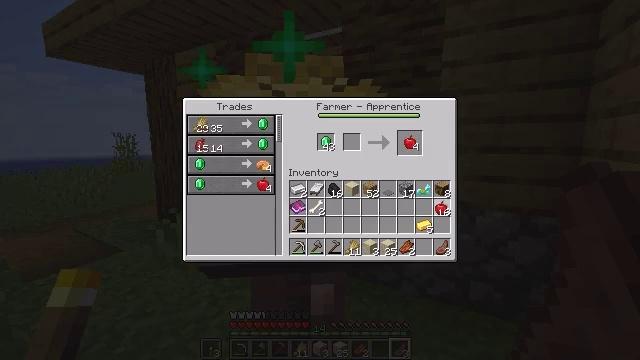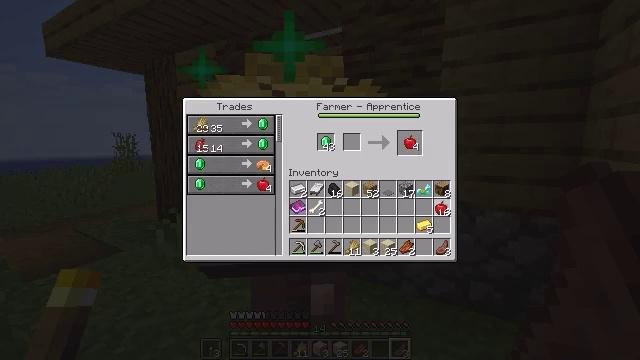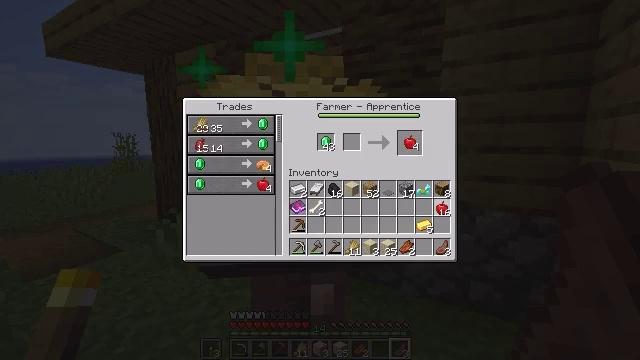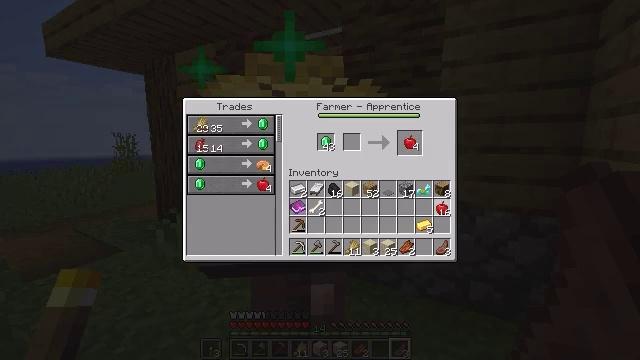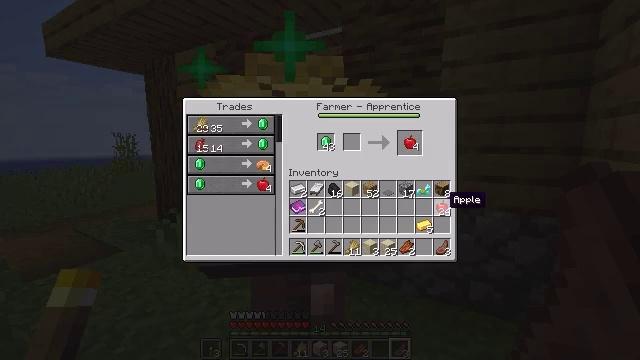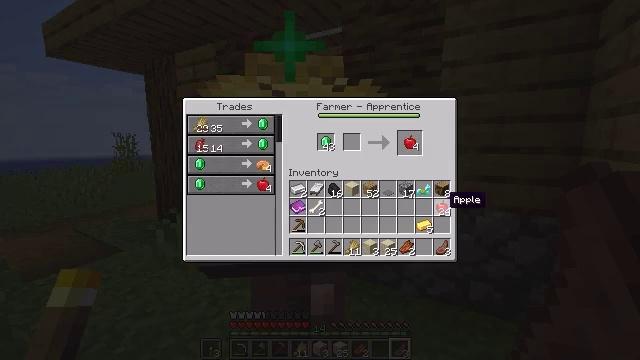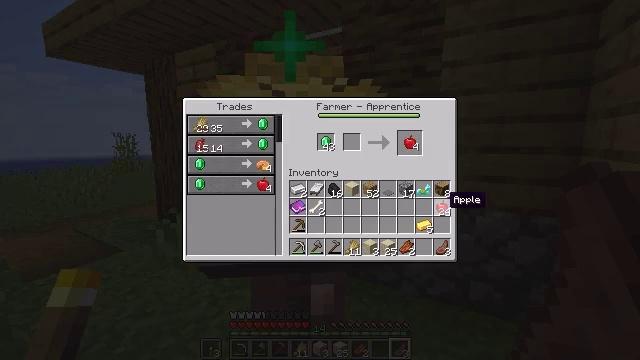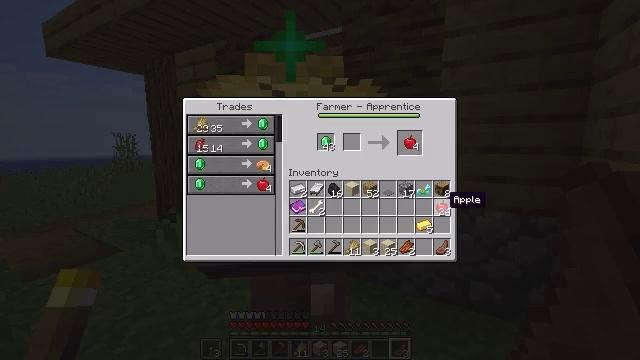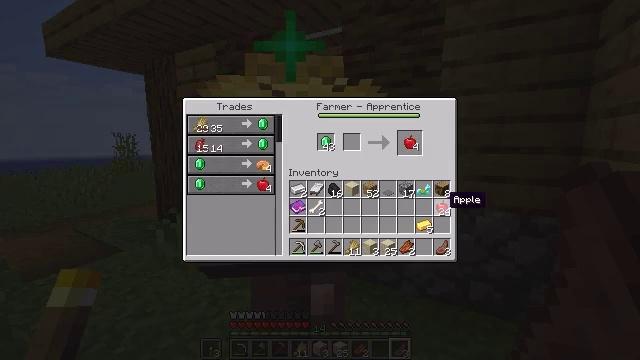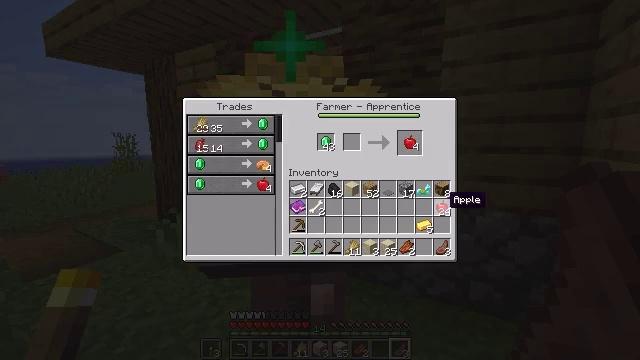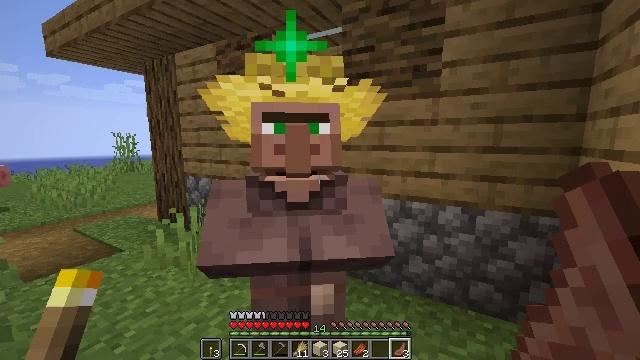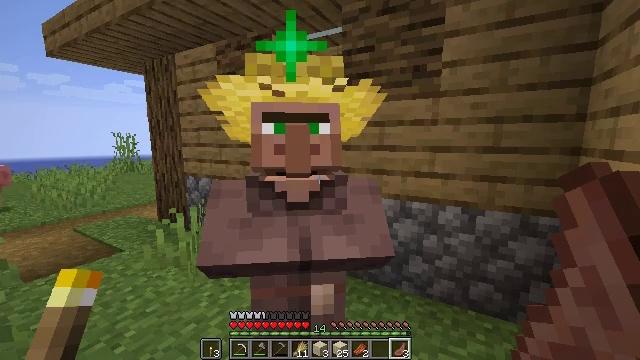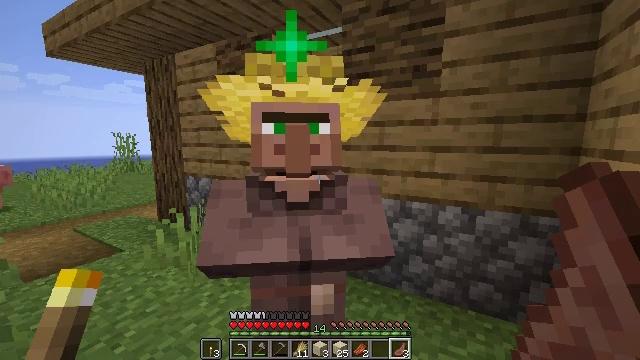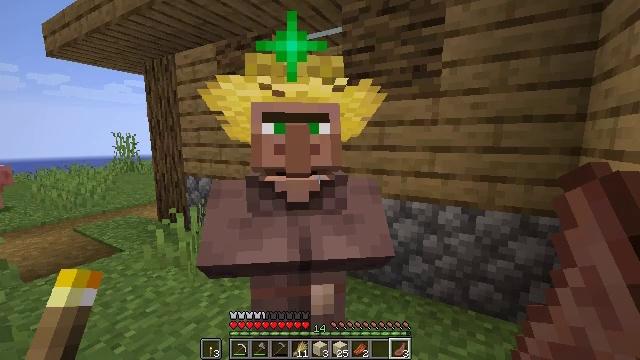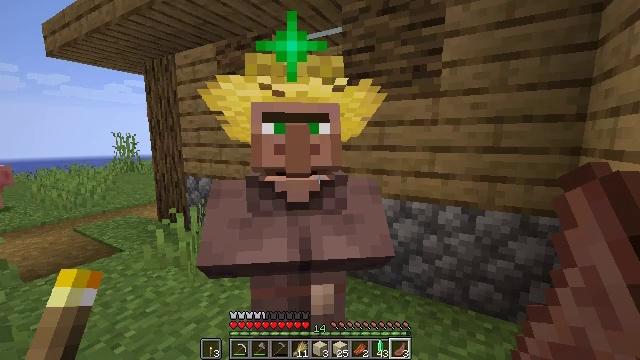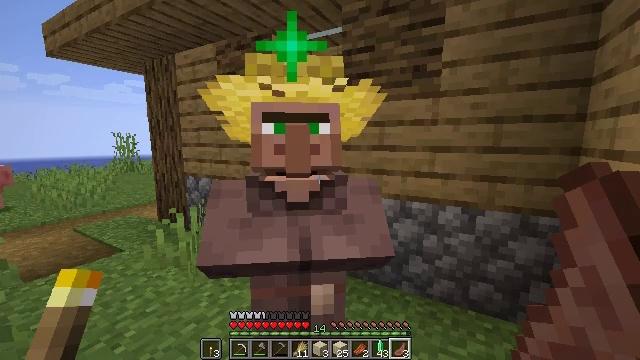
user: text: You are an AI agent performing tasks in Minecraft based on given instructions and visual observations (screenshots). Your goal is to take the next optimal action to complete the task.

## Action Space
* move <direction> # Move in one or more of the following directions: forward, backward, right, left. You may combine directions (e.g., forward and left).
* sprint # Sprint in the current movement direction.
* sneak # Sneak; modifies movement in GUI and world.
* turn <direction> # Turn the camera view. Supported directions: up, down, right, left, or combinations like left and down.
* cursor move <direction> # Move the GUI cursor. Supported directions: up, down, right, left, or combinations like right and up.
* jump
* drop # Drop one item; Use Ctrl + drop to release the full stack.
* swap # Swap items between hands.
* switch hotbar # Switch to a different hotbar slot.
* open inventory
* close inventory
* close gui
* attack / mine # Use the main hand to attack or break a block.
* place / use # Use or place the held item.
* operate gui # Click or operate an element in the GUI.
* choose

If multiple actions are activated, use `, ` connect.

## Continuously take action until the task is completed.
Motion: motion action
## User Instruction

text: Smelt some clay in the furnace to produce a brick.
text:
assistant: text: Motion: operate gui
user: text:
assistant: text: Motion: operate gui
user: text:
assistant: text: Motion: operate gui
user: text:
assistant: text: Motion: no_op
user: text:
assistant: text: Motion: no_op
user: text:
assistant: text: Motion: no_op
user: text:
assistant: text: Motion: no_op
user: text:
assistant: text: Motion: no_op
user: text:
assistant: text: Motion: no_op
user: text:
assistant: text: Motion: no_op
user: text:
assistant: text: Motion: close gui
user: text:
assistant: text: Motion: no_op
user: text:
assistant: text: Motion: no_op
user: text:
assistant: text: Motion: no_op
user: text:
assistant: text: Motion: no_op
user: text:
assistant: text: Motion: no_op
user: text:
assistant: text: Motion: move back
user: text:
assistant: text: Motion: move back
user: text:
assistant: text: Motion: move back
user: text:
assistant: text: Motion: move back
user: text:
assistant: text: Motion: move back
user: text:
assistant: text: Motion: move back, turn left
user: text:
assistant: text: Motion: no_op
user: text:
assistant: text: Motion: no_op
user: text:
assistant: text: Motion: no_op
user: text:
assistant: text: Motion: no_op
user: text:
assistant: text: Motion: no_op
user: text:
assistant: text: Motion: no_op
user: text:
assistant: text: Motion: no_op
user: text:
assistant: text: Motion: no_op